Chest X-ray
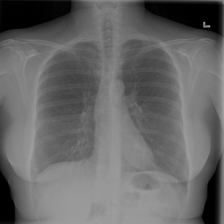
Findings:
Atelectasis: negative
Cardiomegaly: negative
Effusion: negative
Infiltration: negative
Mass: negative
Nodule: negative
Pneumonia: negative
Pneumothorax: positive
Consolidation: negative
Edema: negative
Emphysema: negative
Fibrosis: negative
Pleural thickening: negative
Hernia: negative